Interaction volume radius: 5 \u00c5
Interaction volume height: 10 \u00c5
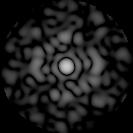
Disorder parameter: 0.7962